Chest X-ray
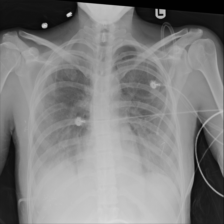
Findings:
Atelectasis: negative
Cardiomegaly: negative
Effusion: positive
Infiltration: positive
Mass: negative
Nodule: negative
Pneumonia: negative
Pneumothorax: negative
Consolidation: negative
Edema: negative
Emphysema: negative
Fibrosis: negative
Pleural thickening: negative
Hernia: negative